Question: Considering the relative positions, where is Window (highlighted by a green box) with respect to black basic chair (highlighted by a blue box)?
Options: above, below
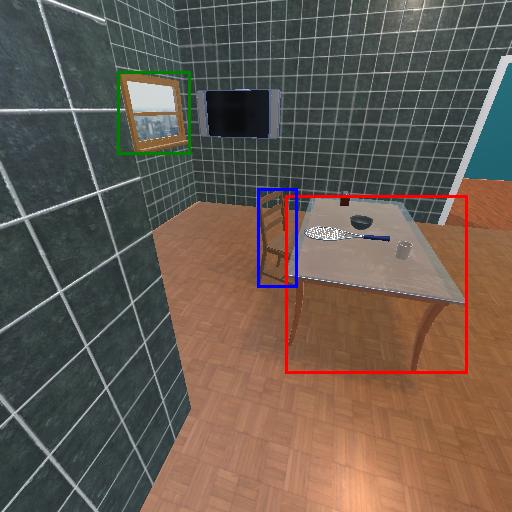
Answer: above